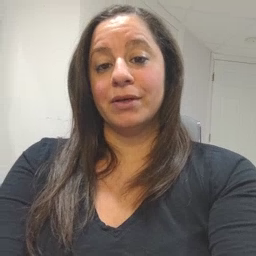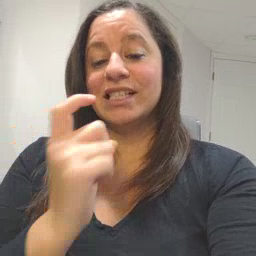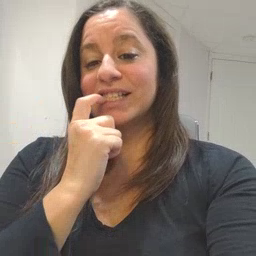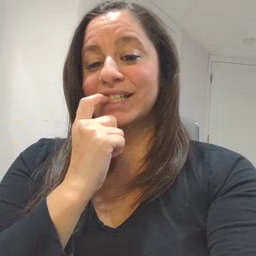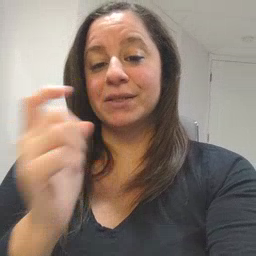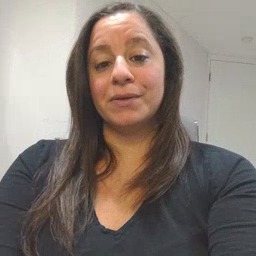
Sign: tooth